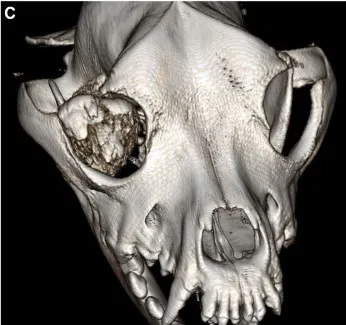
Three-dimensional (3D) reconstructions.
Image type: radiology (ct)